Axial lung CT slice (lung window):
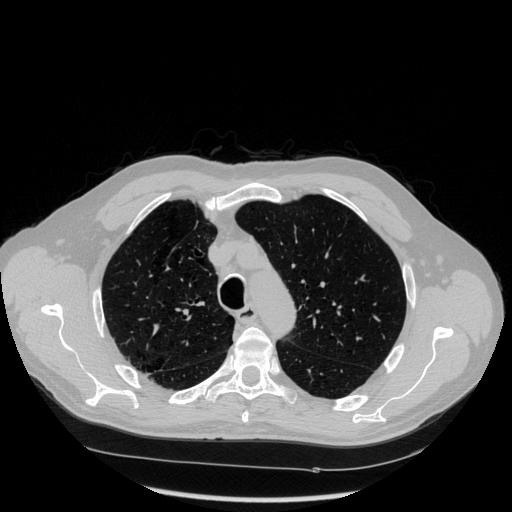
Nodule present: no